Question: I get a list like this (the numbers are the count of comments)...
'''
14 http://www.spiegelfechter.com/wordpress/8726/auswege-aus-der-sackgasse
26 http://www.spiegelfechter.com/wordpress/8722/die-asozialen-hinter-die-asozialen
77 http://www.spiegelfechter.com/wordpress/8717/in-gesetz-gegossene-verfassungswidrigkeit
91 http://www.spiegelfechter.com/wordpress/8714/the-same-procedure-as-every-year-europa-lugt-sich-selbst-in-die-tasche
279 http://www.spiegelfechter.com/wordpress/8709/konstruktionsfehler-des-grundeinkommens
'''
...via...
'''
import urllib2
import re
def main():
pattern = re.compile('<a href="(.*)#comments".*>(\d+) Kommentare</a>')
liste = []
for k in range(2, 3):
for line in urllib2.urlopen("http://www.spiegelfechter.com/wordpress/page/" + str(k)):
matcher = pattern.search(line)
if matcher != None:
liste.append("%4s" % matcher.group(2) + " " + matcher.group(1))
for elt in sorted(liste):
print elt
if __name__ == '__main__':
main()
'''

I have the 77, but how do I get the 4 in python...? I think the 4 is generated in javascript and I think its hard to handle javascript in python but in this case it might be easy?!
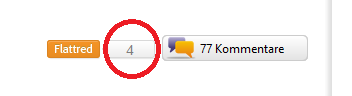
Answer: You could <URL> to scrape the desired information.
For example,
'''
import urllib2
import lxml.html as LH
from PyQt4 import QtGui, QtCore, QtWebKit
import sys
class Render(QtWebKit.QWebPage):
def __init__(self, url):
self.app = QtGui.QApplication(sys.argv)
QtWebKit.QWebPage.__init__(self)
self.loadFinished.connect(self._loadFinished)
self.mainFrame().load(QtCore.QUrl(url))
self.app.exec_()
def _loadFinished(self, result):
self.frame = self.mainFrame()
self.app.quit()
def main():
liste = []
for k in range(2, 3):
url = "http://www.spiegelfechter.com/wordpress/page/" + str(k)
r = Render(url)
content = unicode(r.frame.toHtml())
doc = LH.fromstring(content)
for span in doc.xpath('//span[@class="commentbutton"]'):
a = span.xpath('a')[0]
post = a.attrib['href']
kommentare = a.text_content()
# kommentare is expected to be a string such as '14 Kommentare'
comments = int(kommentare.split()[0])
iframe = span.xpath('iframe')[0]
flattr_url = (iframe.attrib['src'])
flattr_doc = LH.parse(flattr_url)
span = flattr_doc.xpath('//span[@class="flattr-count"]')[0]
flattr_count = int(span.text_content())
liste.append((comments, flattr_count, post))
for elt in sorted(liste):
print(elt)
if __name__ == '__main__':
main()
'''
yields
'''
(14, 1, 'http://www.spiegelfechter.com/wordpress/8726/auswege-aus-der-sackgasse#comments')
(26, 1, 'http://www.spiegelfechter.com/wordpress/8722/die-asozialen-hinter-die-asozialen#comments')
(77, 4, 'http://www.spiegelfechter.com/wordpress/8717/in-gesetz-gegossene-verfassungswidrigkeit#comments')
(91, 1, 'http://www.spiegelfechter.com/wordpress/8714/the-same-procedure-as-every-year-europa-lugt-sich-selbst-in-die-tasche#comments')
(279, 2, 'http://www.spiegelfechter.com/wordpress/8709/konstruktionsfehler-des-grundeinkommens#comments')
'''